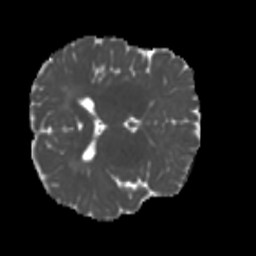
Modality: MD
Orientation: axial
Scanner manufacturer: siemens
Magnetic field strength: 3 T
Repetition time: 4 s
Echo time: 0.0594 s